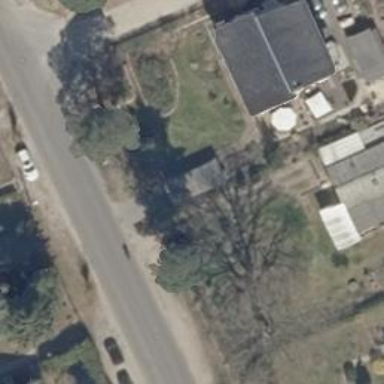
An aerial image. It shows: Driveway.